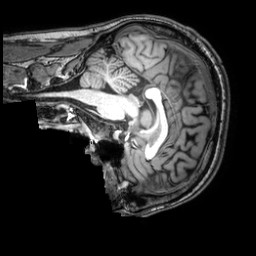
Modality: T1w
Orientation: sagittal
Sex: male
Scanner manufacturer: philips
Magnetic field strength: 3 T
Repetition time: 0.008165 s
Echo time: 0.00374 s